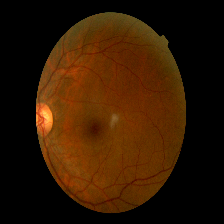
Diabetic retinopathy grade: Mild